Field crop: maize
Growth stage: 2
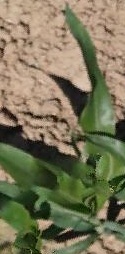
Species: maize